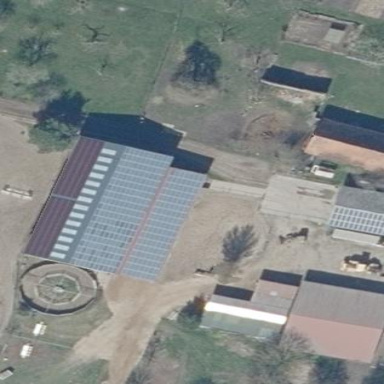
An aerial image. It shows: Solar photovoltaic panel generating electricity. It is small installation located on building.